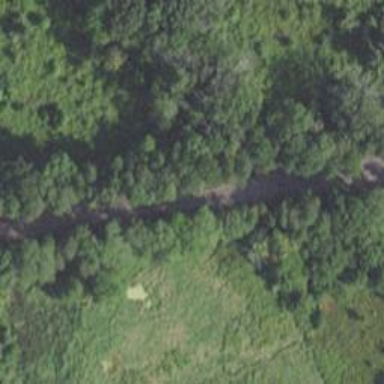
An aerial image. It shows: Culvert tunnel.